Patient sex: F
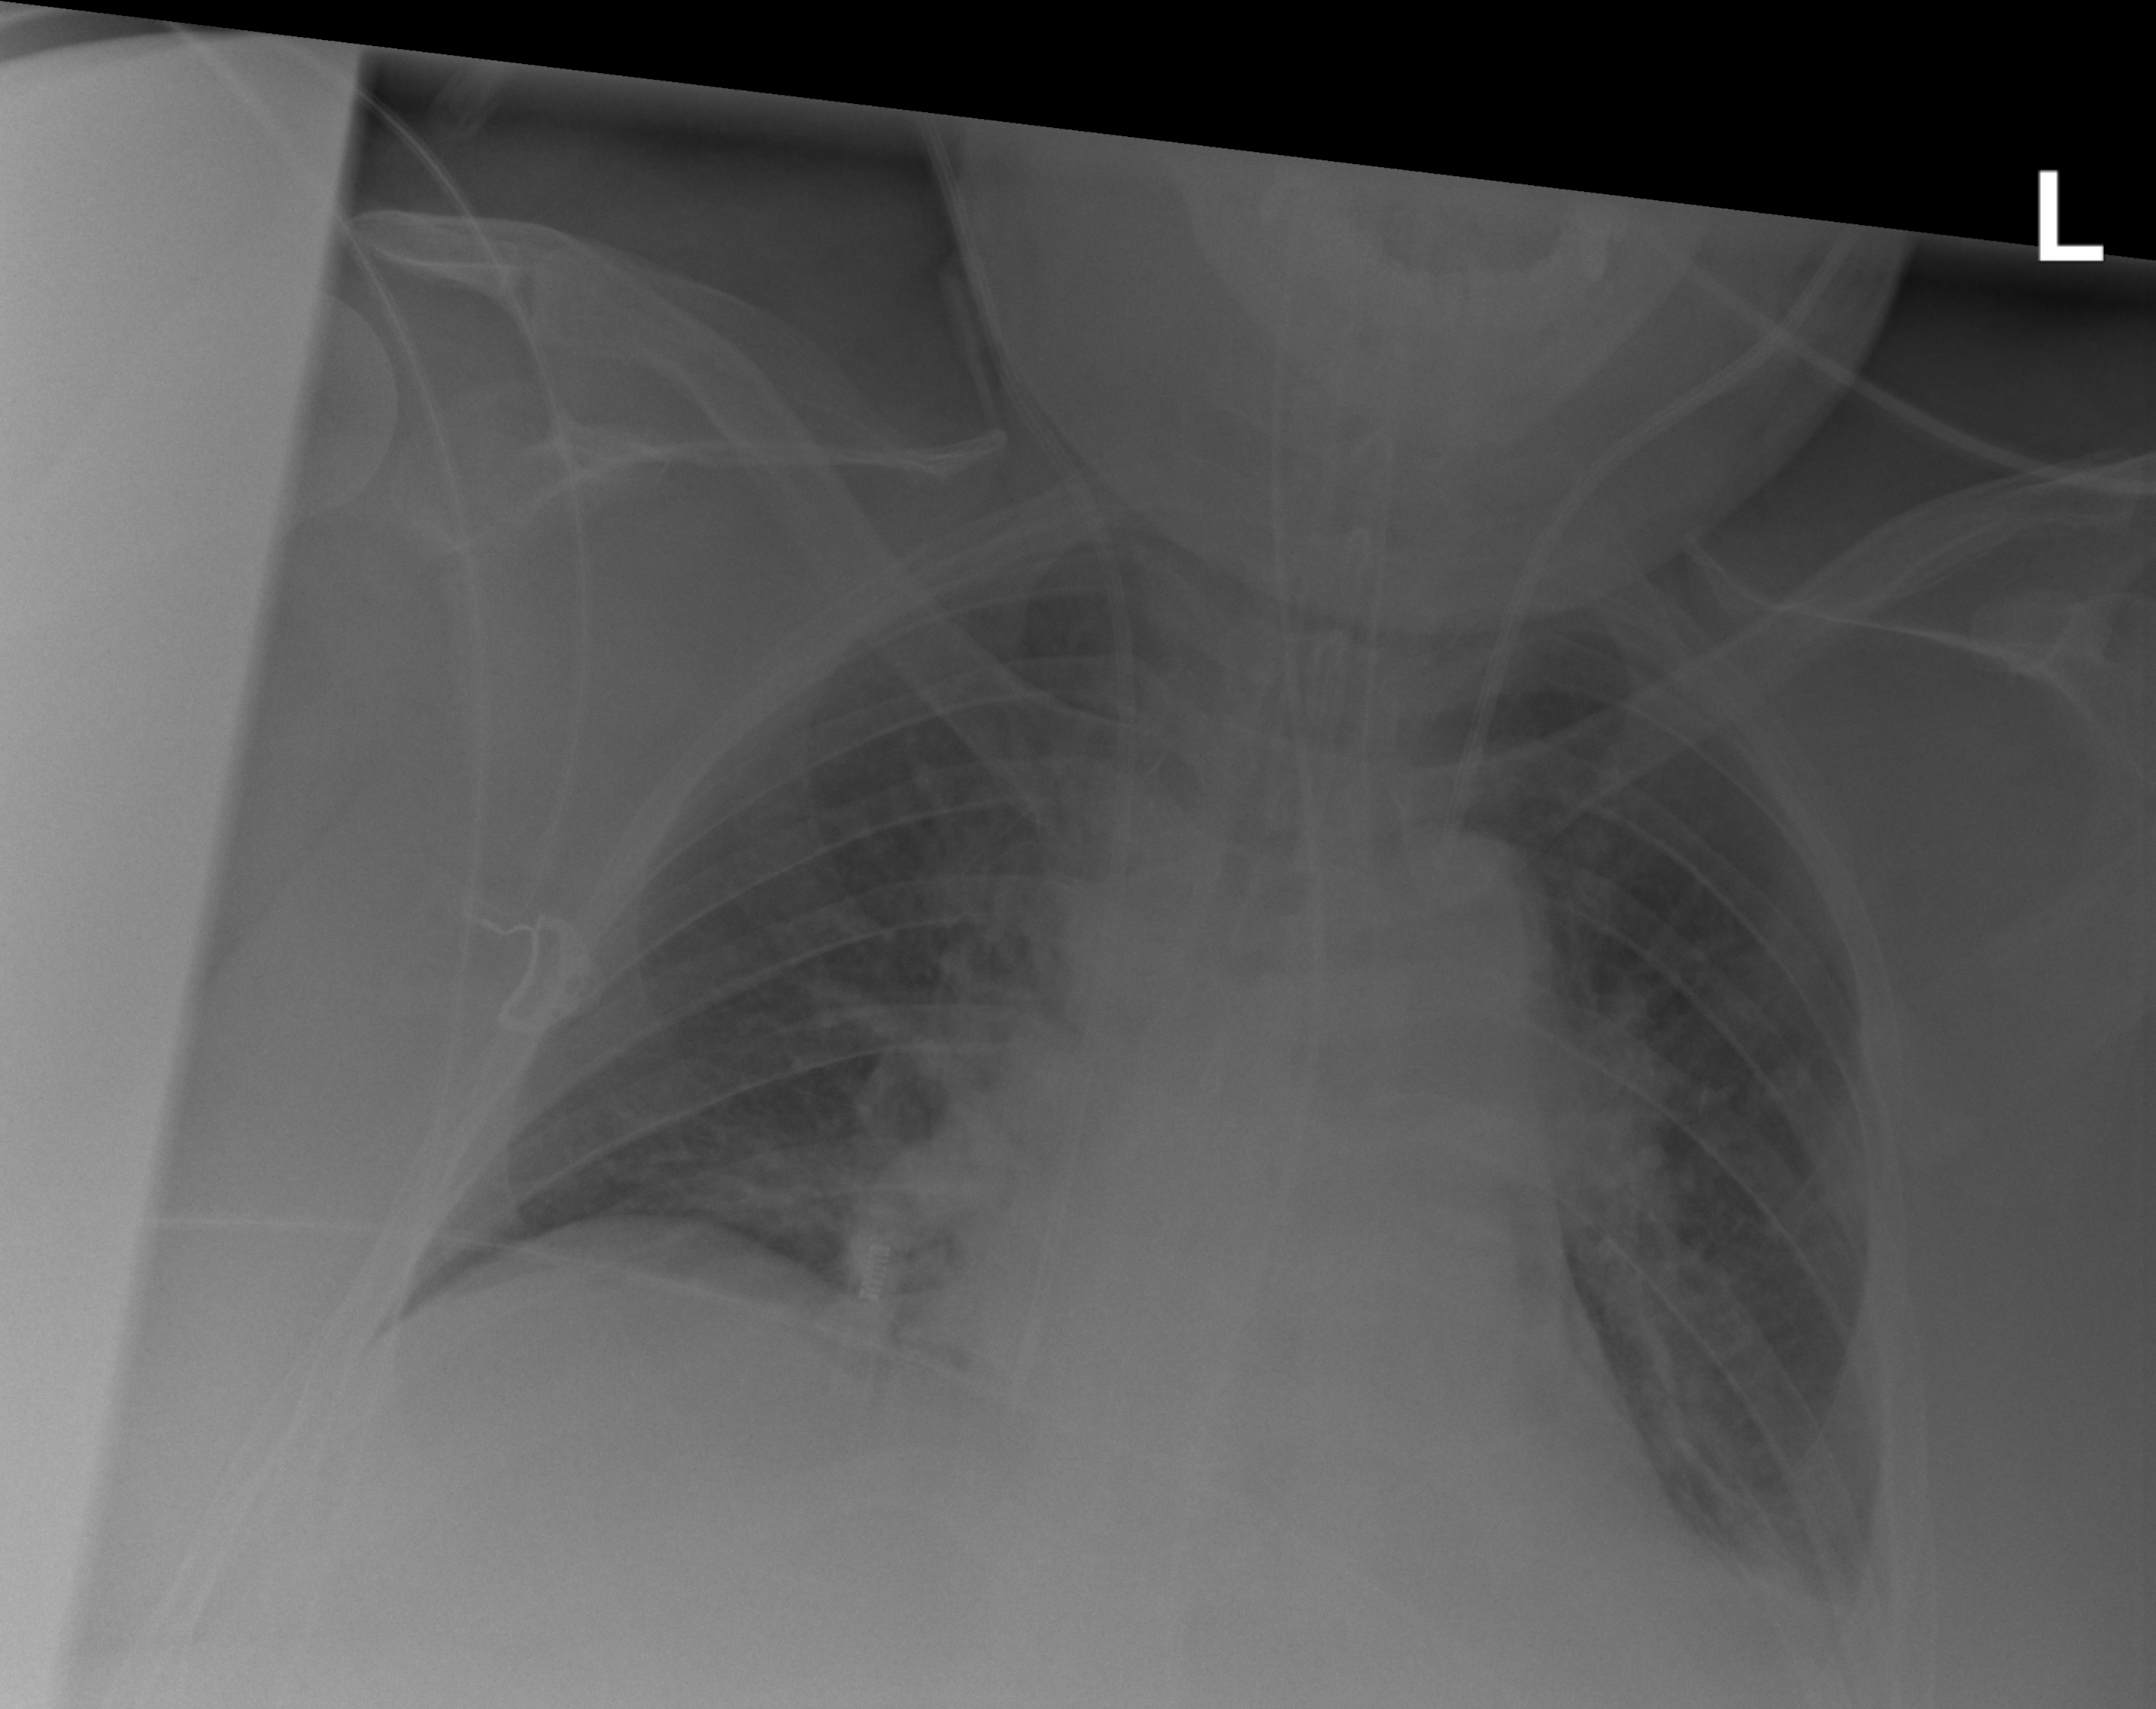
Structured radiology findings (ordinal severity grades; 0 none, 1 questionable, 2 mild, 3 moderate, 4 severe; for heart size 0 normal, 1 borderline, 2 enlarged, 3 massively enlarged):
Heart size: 2
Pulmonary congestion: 2
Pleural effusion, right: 0
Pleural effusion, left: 2
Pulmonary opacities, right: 2
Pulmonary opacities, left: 2
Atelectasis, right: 2
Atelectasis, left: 2